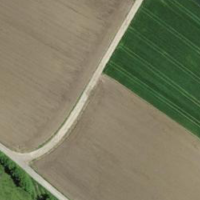
EUNIS habitat code: 52
Species observed at this site:
Chelidonium majus